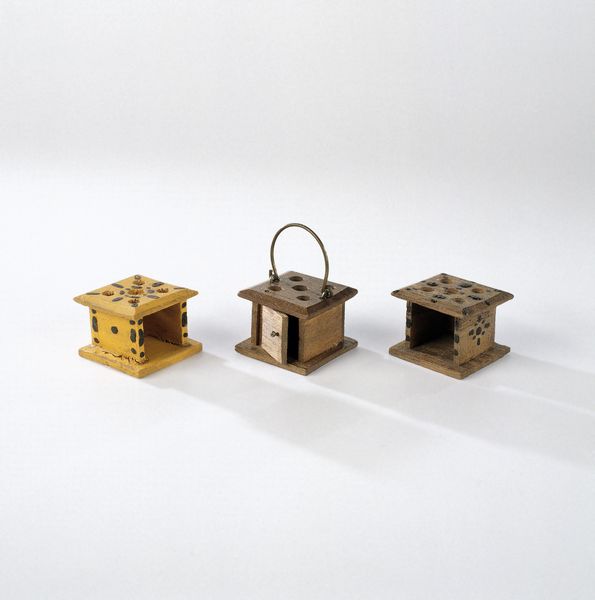
Titel: Stoof van notenhout, versierd met zwarte stippen
Standort: Amsterdam
Institution: Rijksmuseum
Schlagwörter: ornate, white, black, dark, three, yellow, pattern, brown, wooden, wood, light, decoration, shadow, photo, door, small, design, doors, square, close, box, candle, asian, gelb, paint, china, vogel, carry, open, little, boxes, photograph, photography, braun, key, copper, blocks, block, folk art, asia, hole, crafts, craft, object, closed, trio, holes, handle, wooden door, doorknob, birdhouse, knob, holder, caste, three boxes, yellow box, wood door, wood holes, bird houses, hanlde, know, xase, xases, madehand, vögeln, beheltär